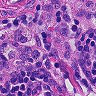
Metastatic tissue present: no